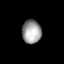
Tissue: lung
Cell type: Epithelial cells
Senescence score: 0.5428
Nuclear area (px): 446
Mean DAPI intensity: 155.28